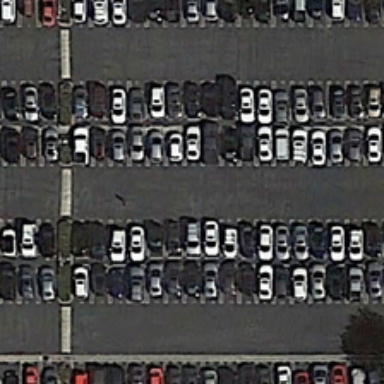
Many cars are parked in a parking lot .